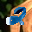
Label: 2